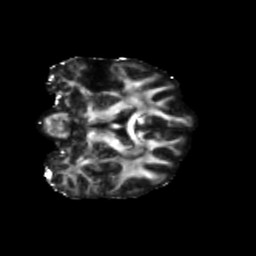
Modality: FA
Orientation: coronal
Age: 59
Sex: female
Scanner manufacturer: siemens
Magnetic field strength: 3 T
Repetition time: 5.47 s
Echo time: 0.0854 s